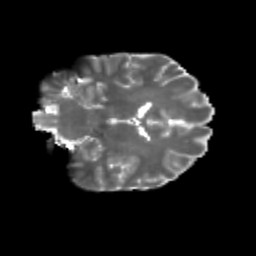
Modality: T2w
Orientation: coronal
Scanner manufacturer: siemens
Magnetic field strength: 3 T
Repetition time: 4.16 s
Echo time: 0.0806 s